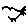
Label: bird